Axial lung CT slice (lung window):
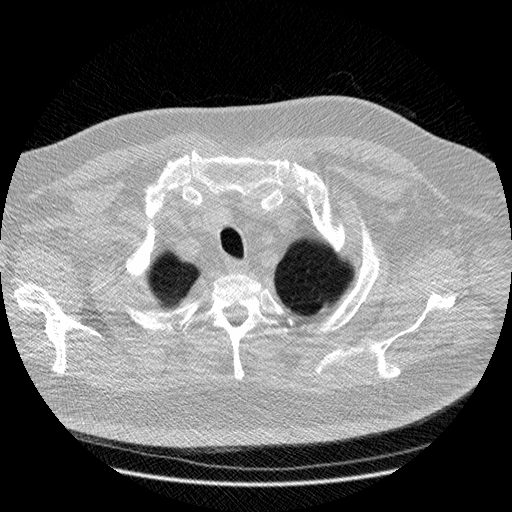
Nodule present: no